Question: When inserting an image inside the ckeditor the url output is 'http://site.com/image/data/004 - Copy.jpg' instead of 'http://site.com/image/data/004%20-%20Copy.jpg'
Keep in mind that images get displayed properly on the site but when I want to send an email the email client (gmail for example) encodes the url file name to 'http://site.com/image/data/004+-+Copy.jpg' and that returns a 404.
I can fix this with rawurlencode() but I can't seem to find where to add it. Any ideas?

I found where to edit (filemanager.tpl)
'window.opener.CKEDITOR.tools.callFunction(<?php echo $fckeditor; ?>, '<?php echo $directory; ?>' + $(this).find('input[name='image']').attr('value'));'
How do I encode '$(this).find('input[name='image']').attr('value')' with rawurlencode?
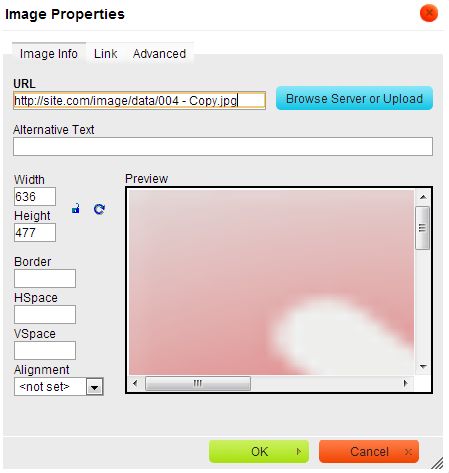
Answer: Obviously, you can't use PHP's 'rawurlencode' directly, but you can improvise by implementing your own JavaScript version of the function...
'''
function rawurlencode (str) {
return encodeURIComponent(str).replace(/!/g, '%21').replace(/'/g, '%27').replace(/\(/g, '%28').
replace(/\)/g, '%29').replace(/\*/g, '%2A');
}
'''
And...
'''
rawurlencode($(this).find('input[name='image']').attr('value'));
'''